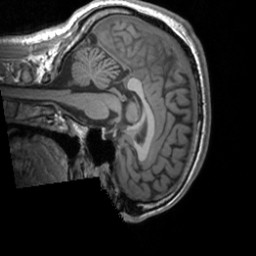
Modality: T1w
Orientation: sagittal
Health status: healthy
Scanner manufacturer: siemens
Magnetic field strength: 3 T
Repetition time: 1.9 s
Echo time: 0.00226 s